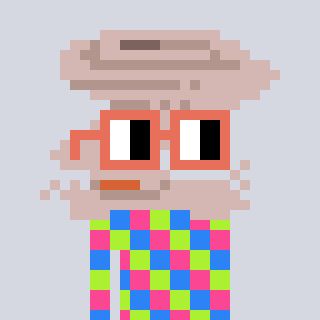
a pixel art character with square orange glasses, a tornado-shaped head and a green-colored body on a cool background